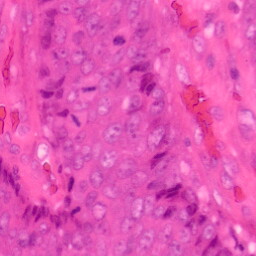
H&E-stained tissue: Colon